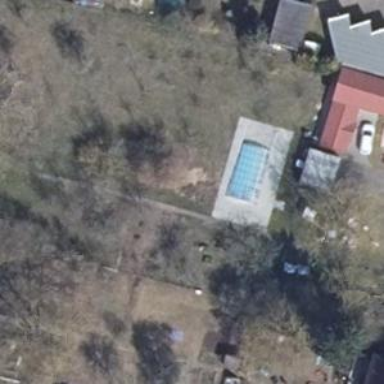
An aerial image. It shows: Swimming pool located in leisure land.